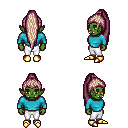
a pixel art fantasy rpg character, female body template, orc, green skin, teal long-sleeve shirt, white pants, white blonde extra-long topknot hairstyle, gold boots, four views (front, back, left, right), 2x2 character sprite sheet, small pixel art, hard edges, no anti-aliasing